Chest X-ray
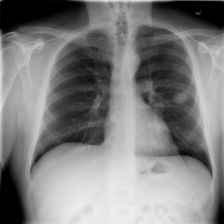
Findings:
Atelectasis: negative
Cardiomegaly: negative
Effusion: negative
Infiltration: negative
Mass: negative
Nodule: negative
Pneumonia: negative
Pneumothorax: negative
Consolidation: negative
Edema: negative
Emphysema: negative
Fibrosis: negative
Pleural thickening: negative
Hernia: negative